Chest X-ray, PA view. Patient: 39 years old, sex M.
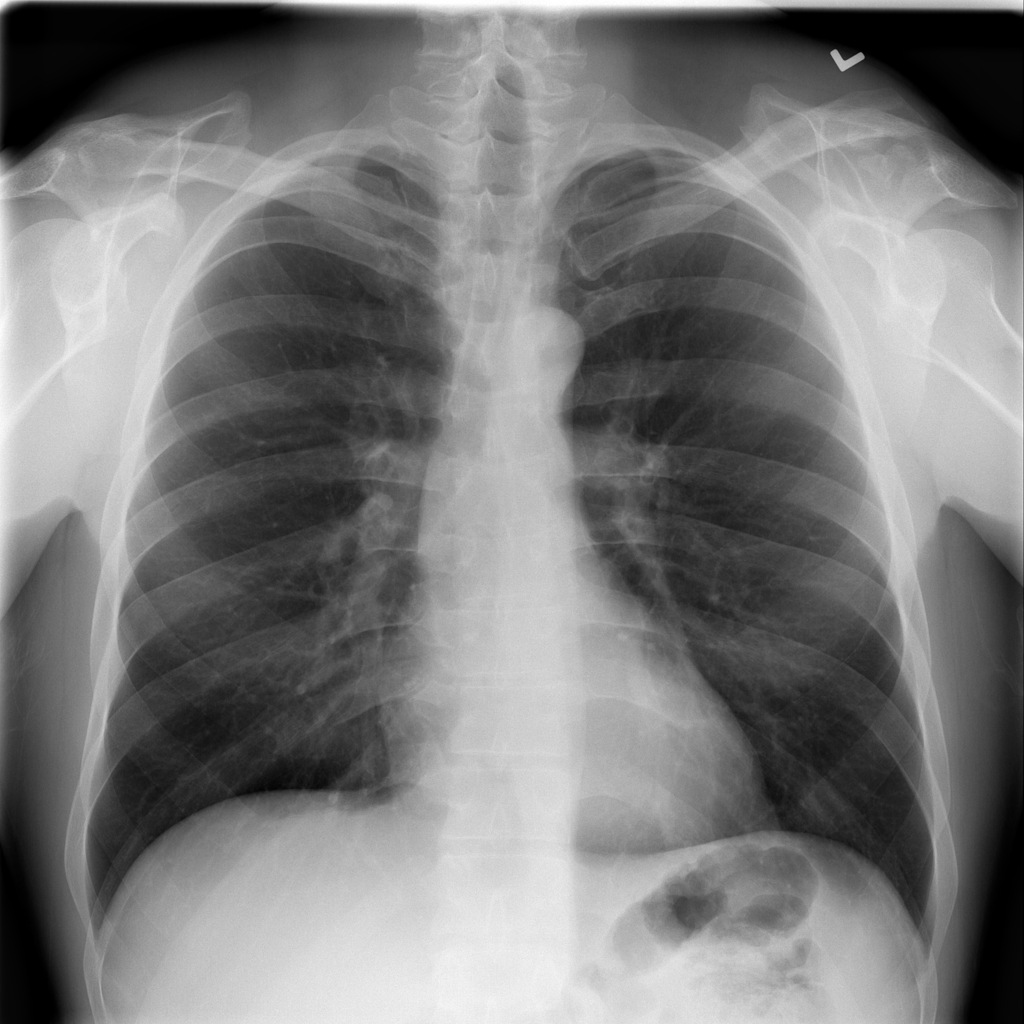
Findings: No Finding